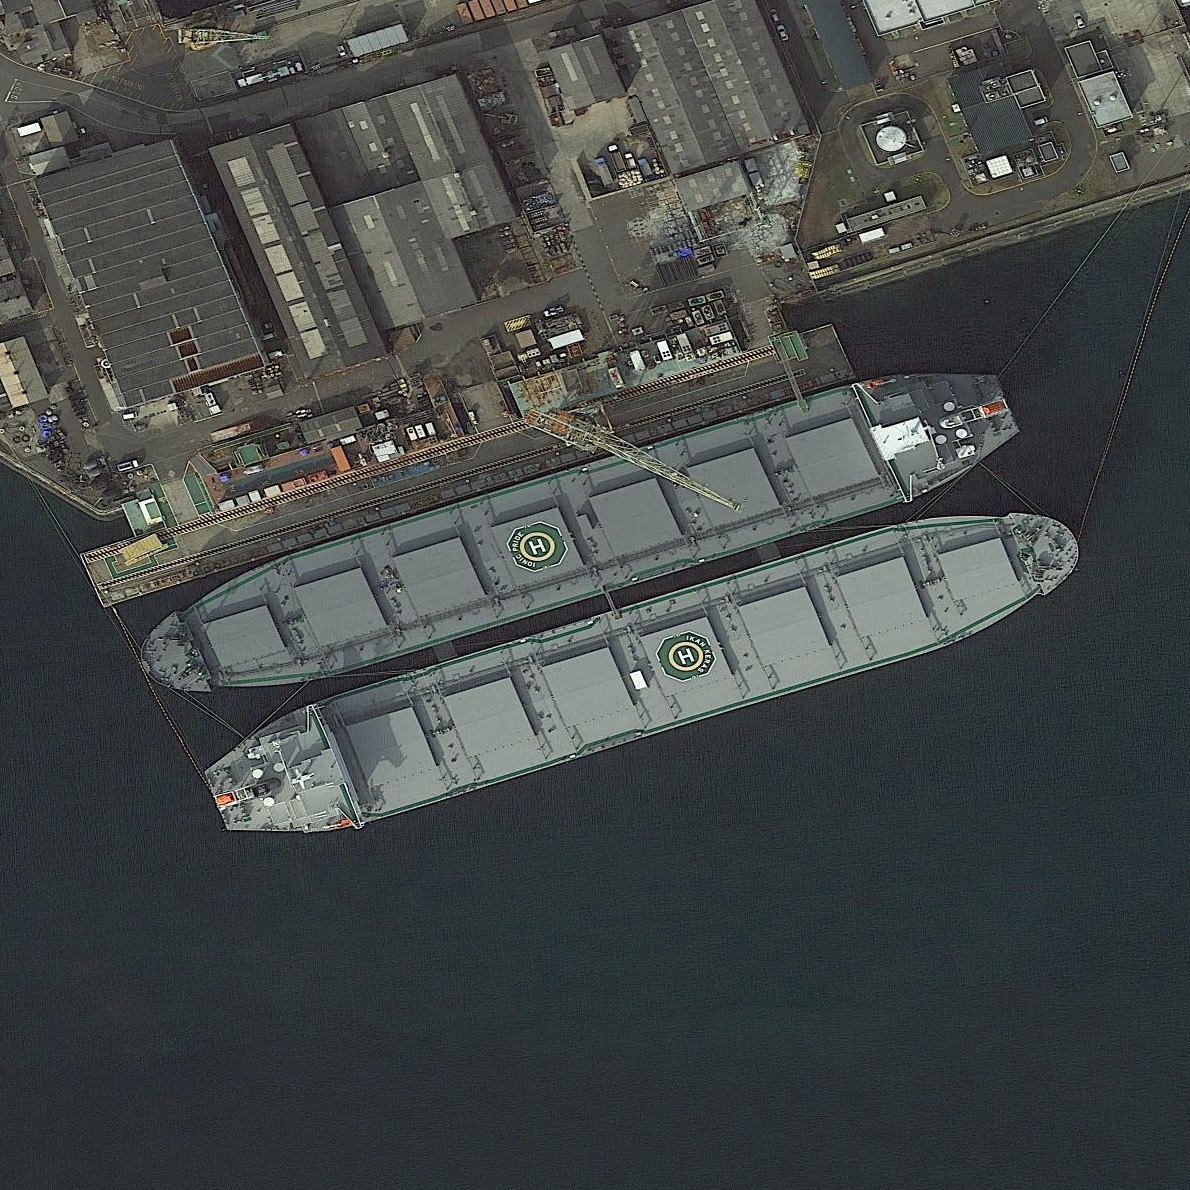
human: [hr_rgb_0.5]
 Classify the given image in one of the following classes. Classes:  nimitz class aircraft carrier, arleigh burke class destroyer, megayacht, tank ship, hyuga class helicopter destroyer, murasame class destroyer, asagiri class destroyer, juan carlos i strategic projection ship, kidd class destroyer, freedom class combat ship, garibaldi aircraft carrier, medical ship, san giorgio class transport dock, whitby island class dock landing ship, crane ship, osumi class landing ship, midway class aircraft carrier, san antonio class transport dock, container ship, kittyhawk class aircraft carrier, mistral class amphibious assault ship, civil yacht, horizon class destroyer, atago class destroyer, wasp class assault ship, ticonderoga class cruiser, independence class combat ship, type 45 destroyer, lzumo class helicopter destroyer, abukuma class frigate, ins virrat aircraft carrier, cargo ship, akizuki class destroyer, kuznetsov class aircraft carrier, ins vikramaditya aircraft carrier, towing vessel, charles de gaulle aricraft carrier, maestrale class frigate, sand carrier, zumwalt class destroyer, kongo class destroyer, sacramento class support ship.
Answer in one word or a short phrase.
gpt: Cargo ship